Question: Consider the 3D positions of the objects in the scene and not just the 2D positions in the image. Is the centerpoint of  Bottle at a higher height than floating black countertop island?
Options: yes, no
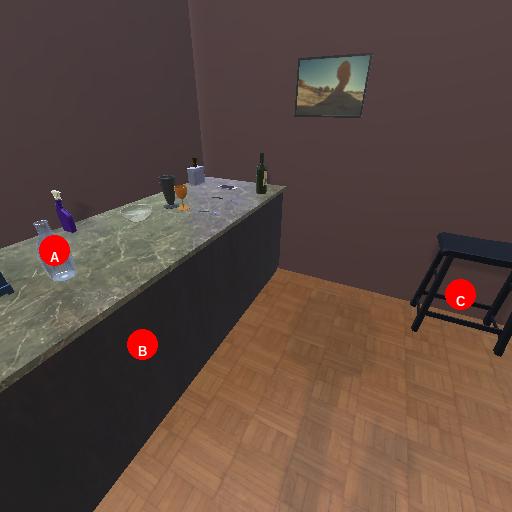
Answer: yes